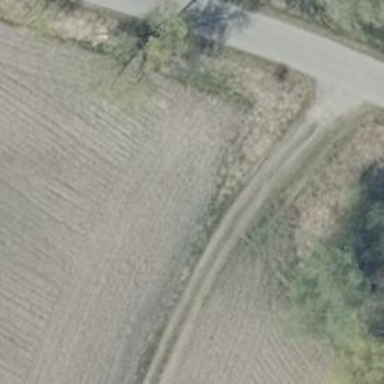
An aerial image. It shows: Grass track road with grade 5 tracktype.